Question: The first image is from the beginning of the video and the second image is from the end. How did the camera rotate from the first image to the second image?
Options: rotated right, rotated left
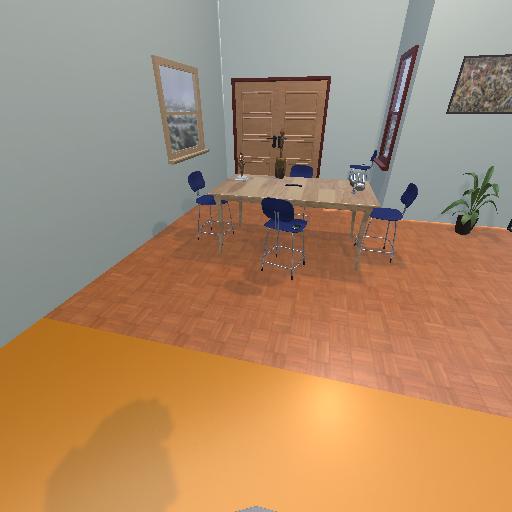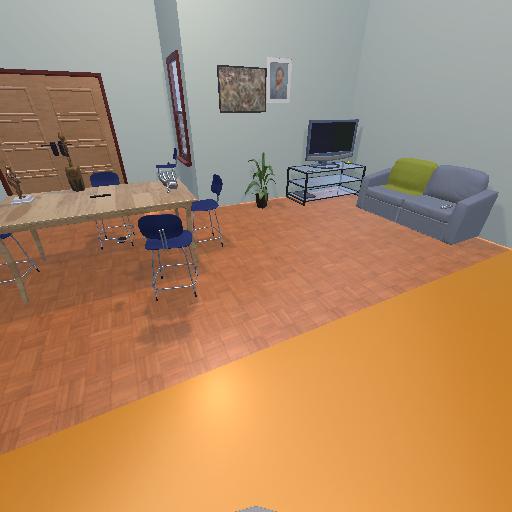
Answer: rotated right